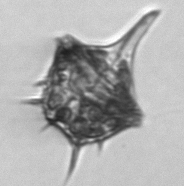
Label: Amylax